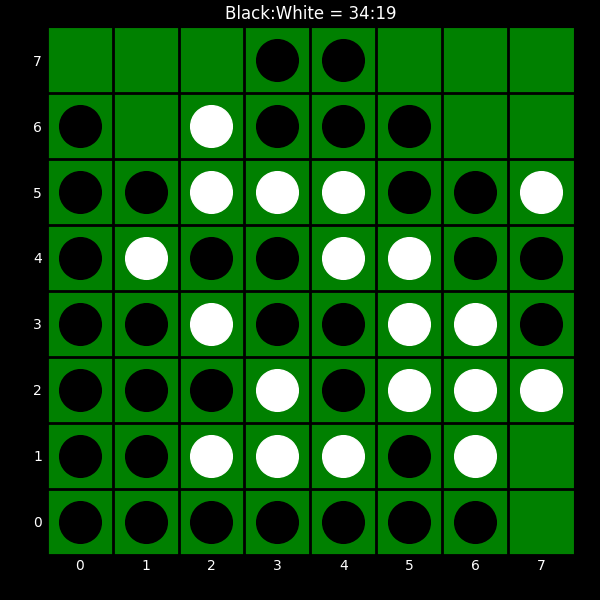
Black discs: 34
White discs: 19